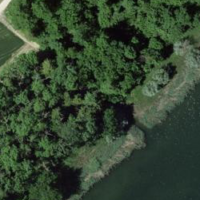
EUNIS habitat code: 41
Species observed at this site:
Allium ursinum